Question: I have an input box where users can enter tags when they ask a question. They are separated by commas, like this:
'''
test1, test2, test3, test4
'''
My 'questions' table structure is:

To show the tags of a question I just use 'explode(",", $qinfo['tags'])' and then a 'foreach' loop.
But, I don't know how I can display tags from most popular to least popular on a separate "popular tags" page.
Thanks for any help!
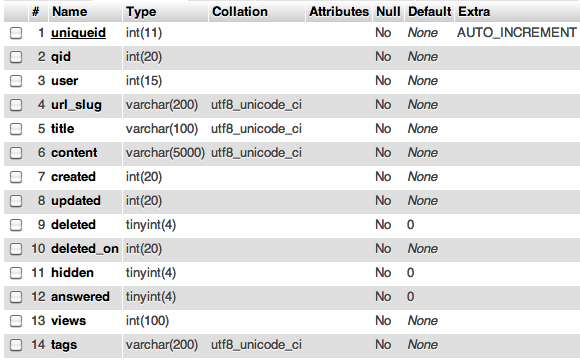
Answer: You should create 'tags' and 'questions_tags' table.
'''
tags
----
id
name
questions_tags
-------------
id
question_id
tag_id
'''
And get tags sorted by popularity:
'''
SELECT t.id, t.name, COUNT(qt.id) AS total
FROM tags t
LEFT JOIN questions_tags qt ON t.id=qt.tag_id
GROUP BY t.id, t.name
ORDER BY total DESC
'''
But I suggest you to keep the 'tags' field in the 'questions' table. Use it for caching. eg: if you're displaying a single question, no need to query the 'tags' and 'questions_tags' table.